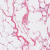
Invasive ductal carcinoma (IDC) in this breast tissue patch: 0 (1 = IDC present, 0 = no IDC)